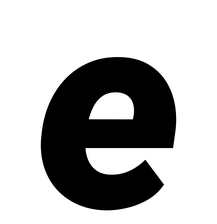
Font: Roboto-Italic_Black_Italic